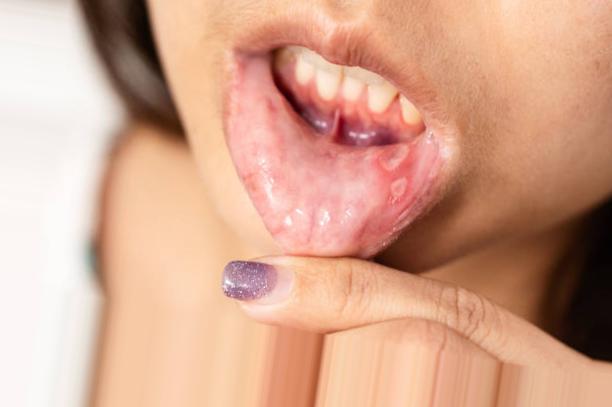
Condition: Mouth Ulcer